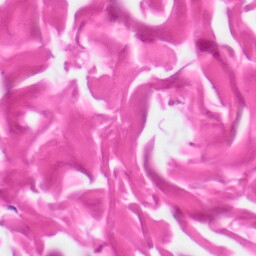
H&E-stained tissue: Skin